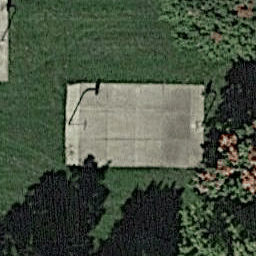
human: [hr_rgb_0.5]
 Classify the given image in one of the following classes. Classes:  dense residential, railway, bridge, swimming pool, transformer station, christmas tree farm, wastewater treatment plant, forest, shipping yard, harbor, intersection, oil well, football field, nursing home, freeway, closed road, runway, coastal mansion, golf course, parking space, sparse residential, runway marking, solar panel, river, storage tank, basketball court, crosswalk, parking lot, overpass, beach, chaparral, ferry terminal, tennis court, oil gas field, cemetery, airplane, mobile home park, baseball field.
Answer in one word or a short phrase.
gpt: basketball court